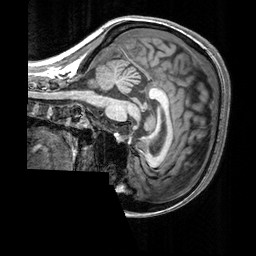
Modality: T1w
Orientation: sagittal
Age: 19
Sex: female
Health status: healthy
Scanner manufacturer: siemens
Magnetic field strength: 3 T
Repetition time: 2.3 s
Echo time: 0.00303 s